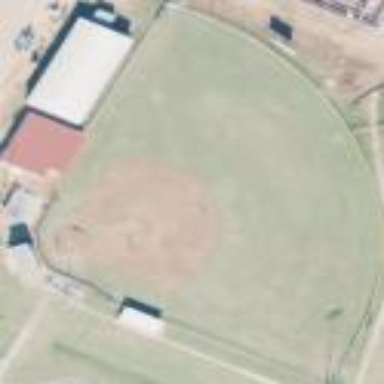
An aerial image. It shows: Sports centre dedicated to softball on leisure land.